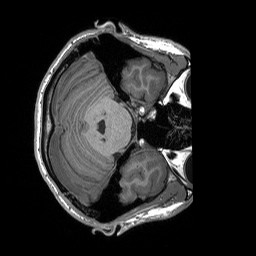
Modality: T1w
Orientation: axial
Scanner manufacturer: siemens
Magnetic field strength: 3 T
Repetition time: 2.3 s
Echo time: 0.00207 s